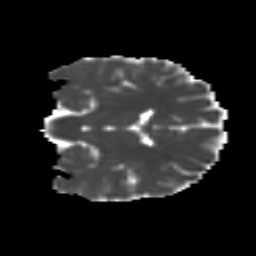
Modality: MD
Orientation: coronal
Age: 15
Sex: male
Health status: ill
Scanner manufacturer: ge
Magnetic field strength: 3 T
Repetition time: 6.752 s
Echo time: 0.079 s